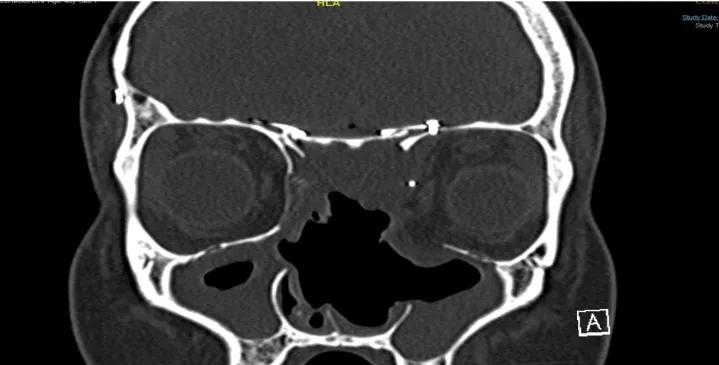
Postoperative CT.
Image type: radiology (ct)